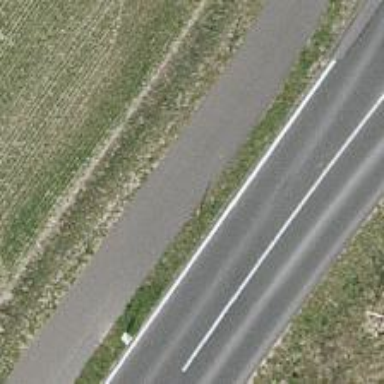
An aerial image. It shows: Asphalt path.